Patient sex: M
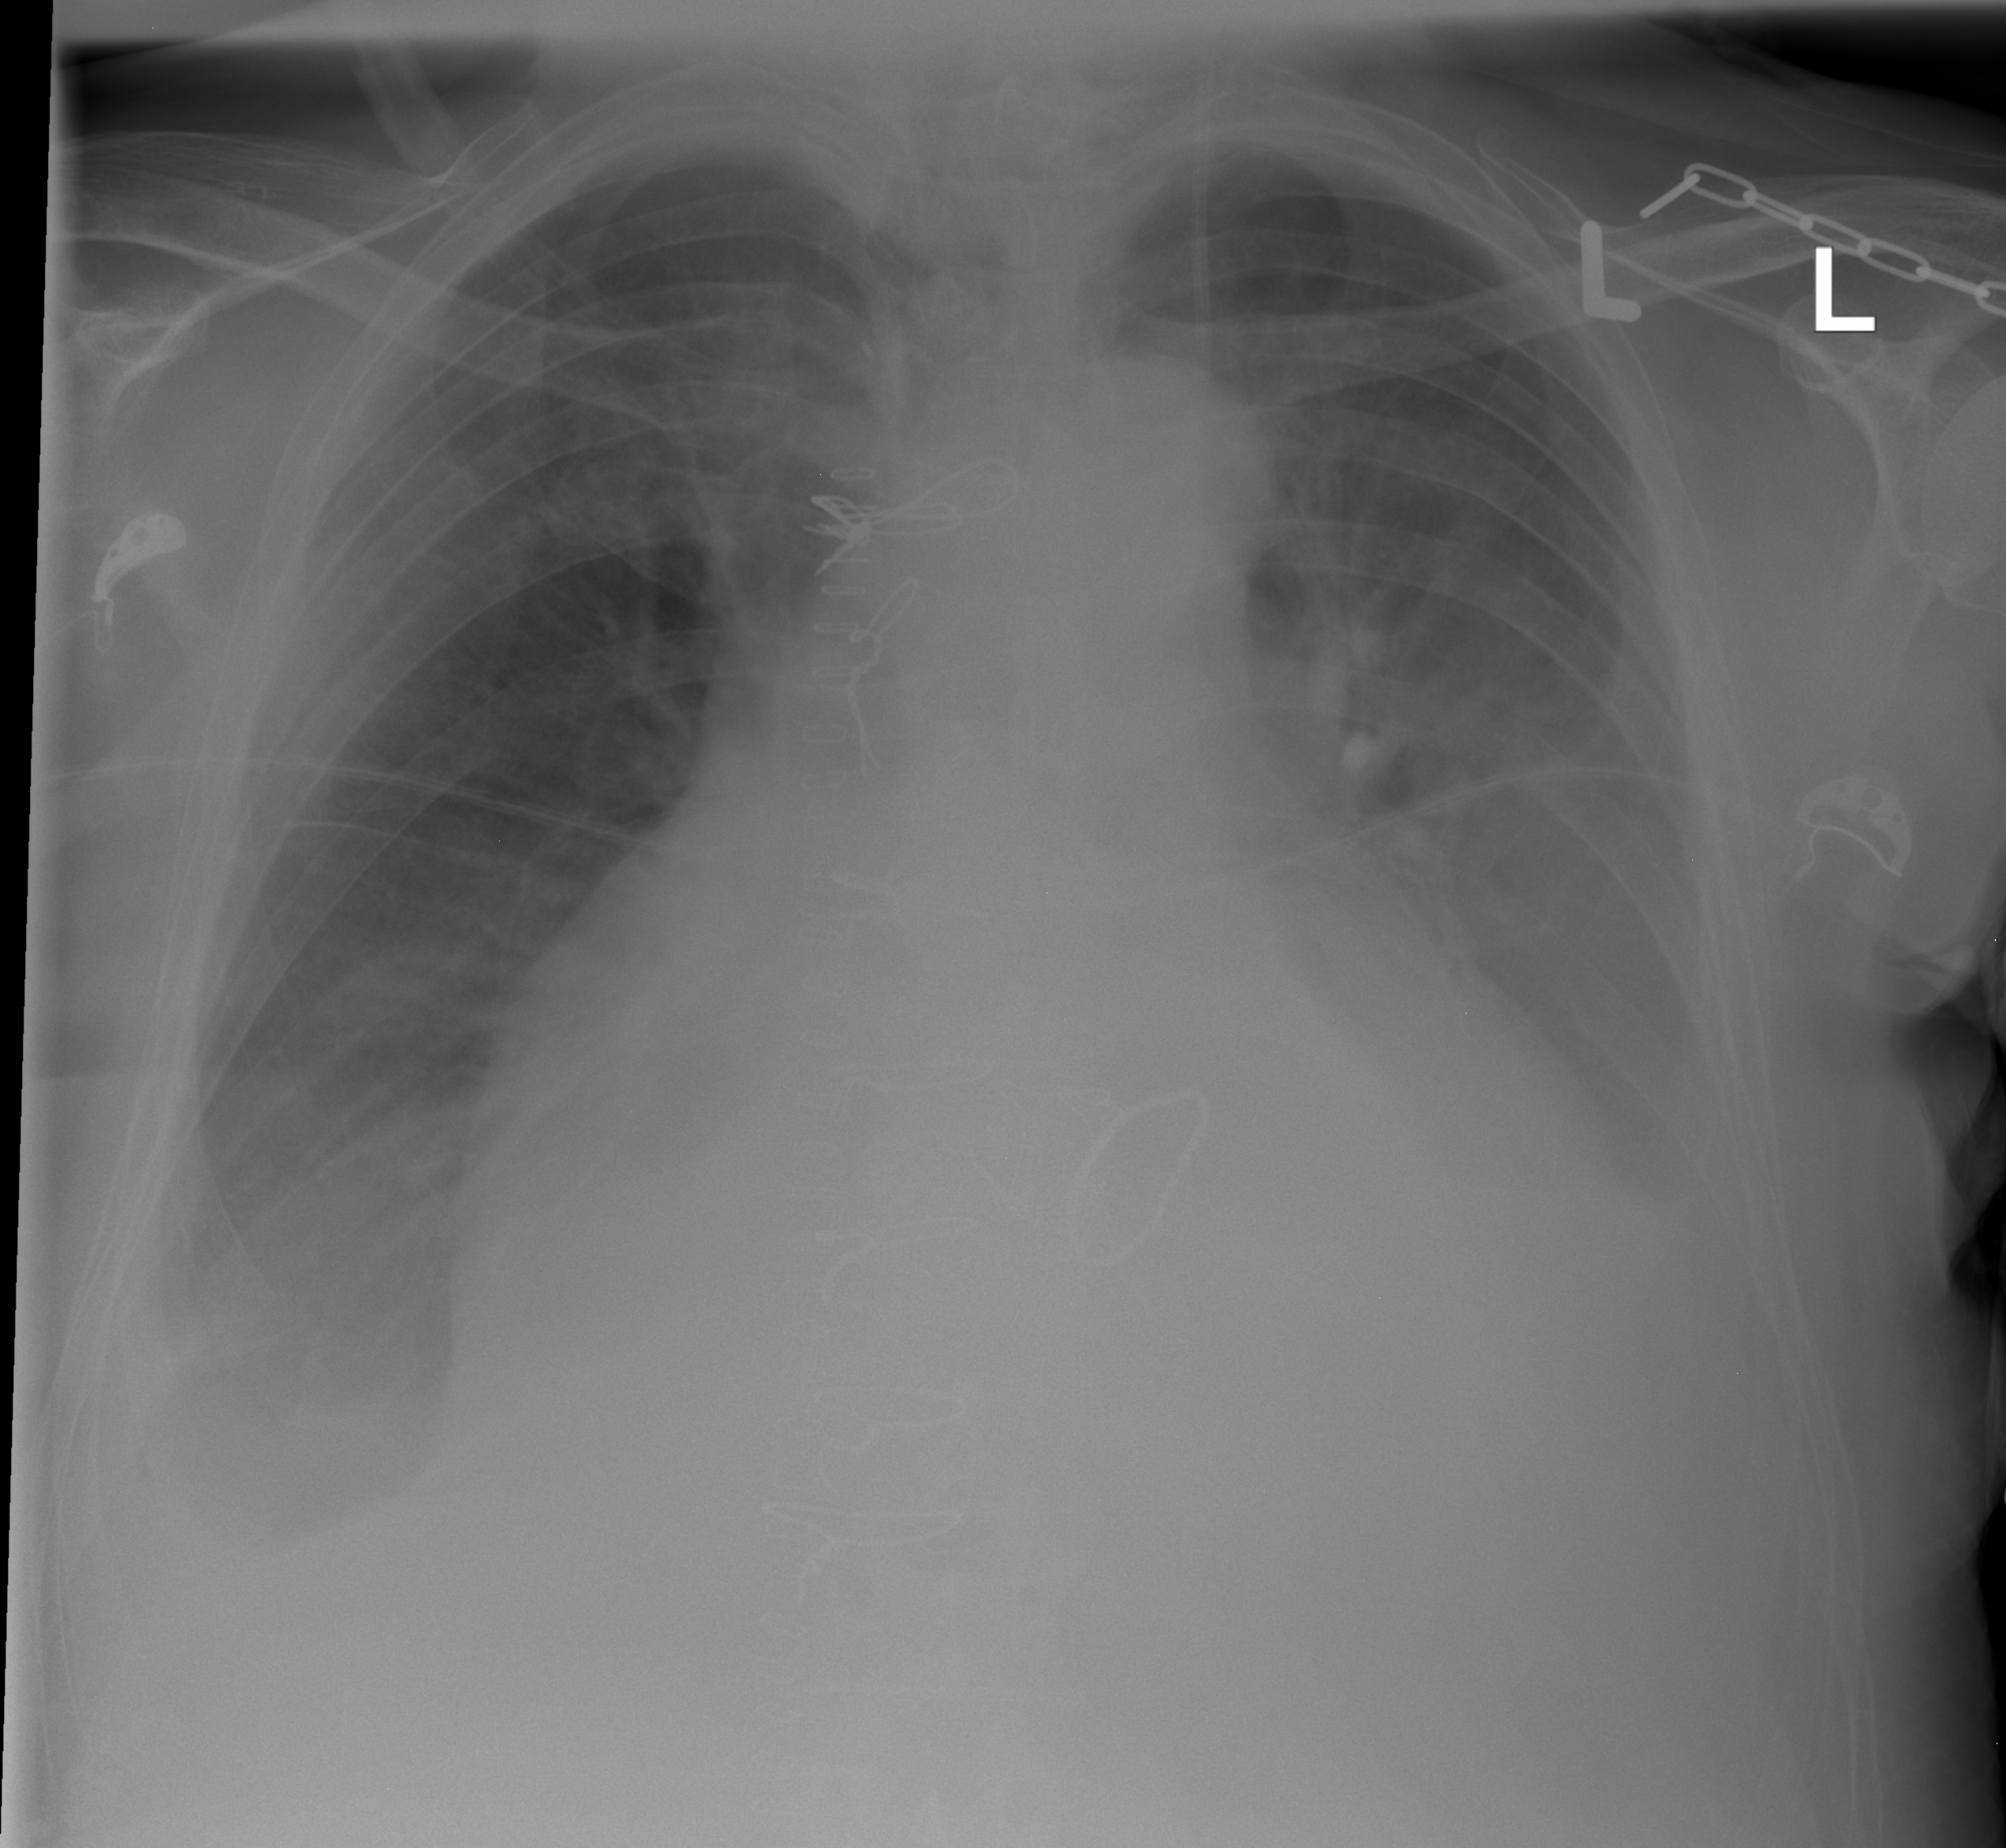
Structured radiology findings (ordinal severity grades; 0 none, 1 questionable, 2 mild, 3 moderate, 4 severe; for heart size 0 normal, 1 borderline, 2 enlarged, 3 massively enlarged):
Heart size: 3
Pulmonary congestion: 2
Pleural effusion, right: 3
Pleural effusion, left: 3
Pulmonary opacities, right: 0
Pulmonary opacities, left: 2
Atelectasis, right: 2
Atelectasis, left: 2